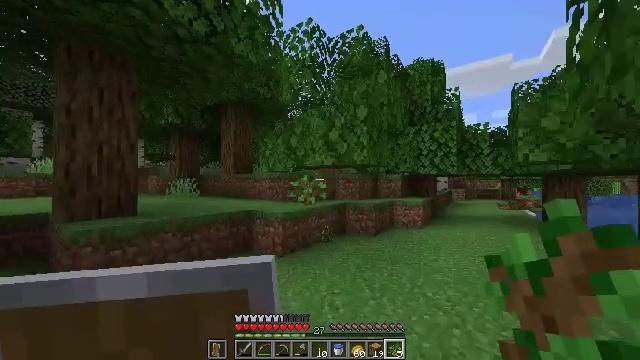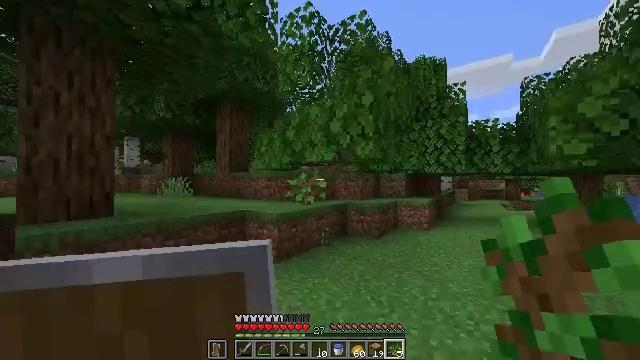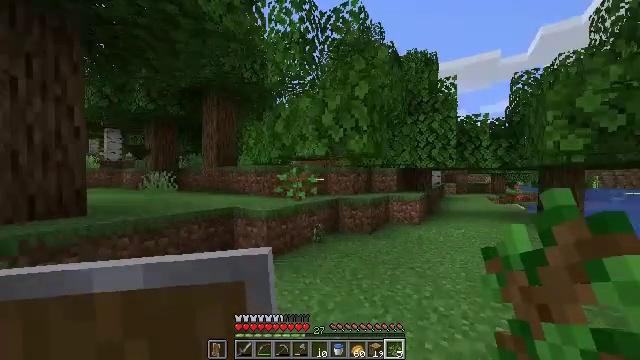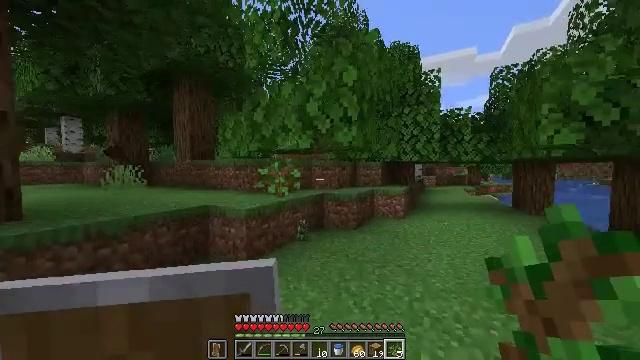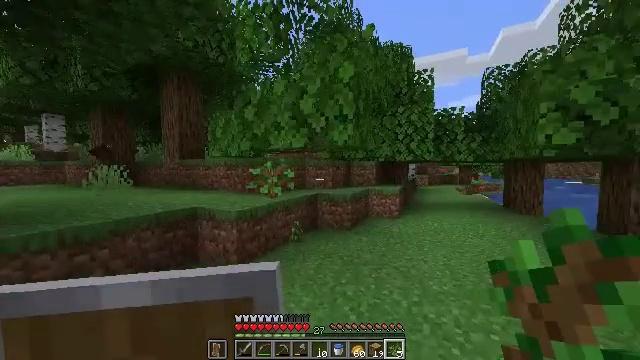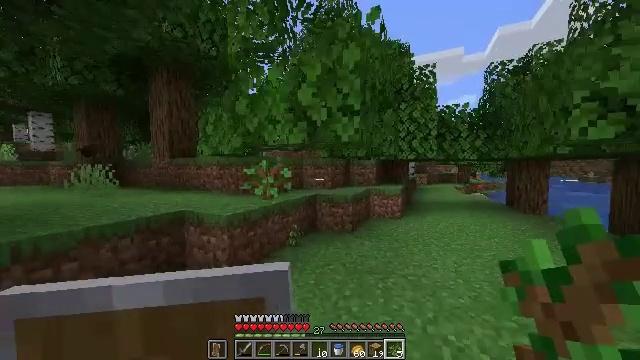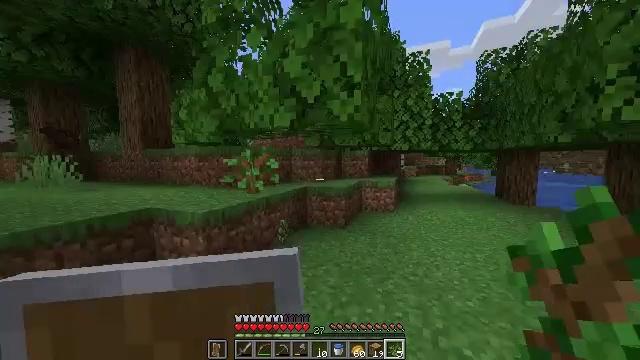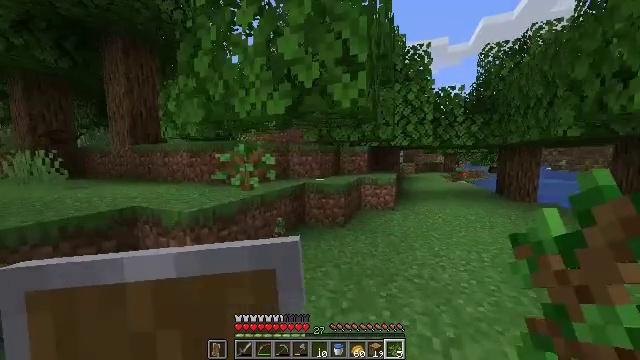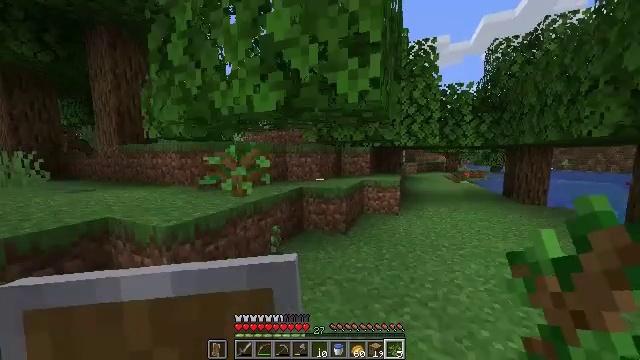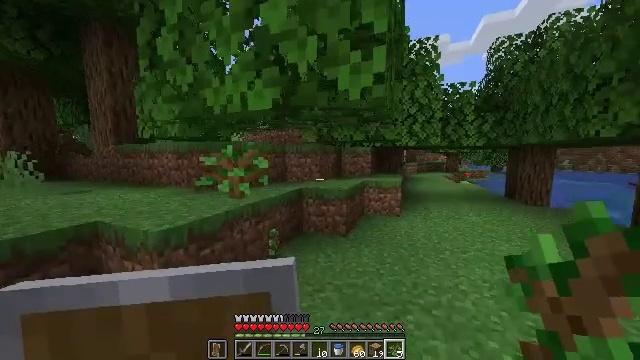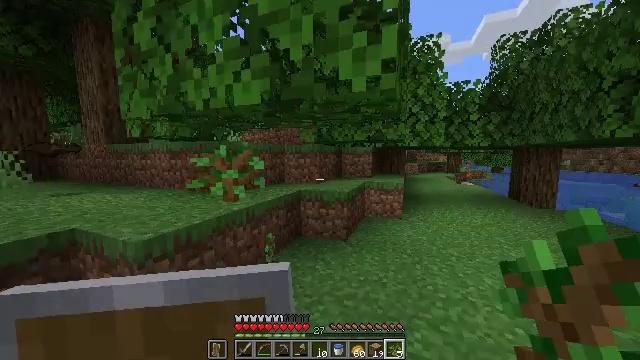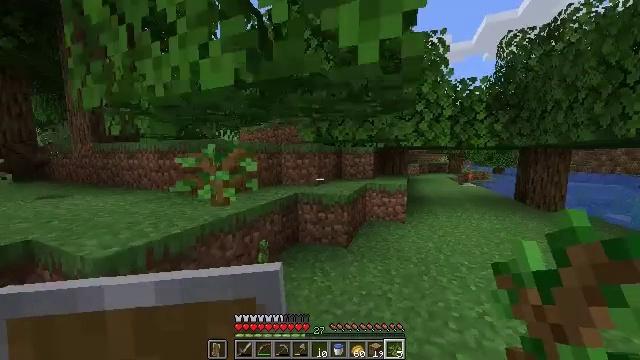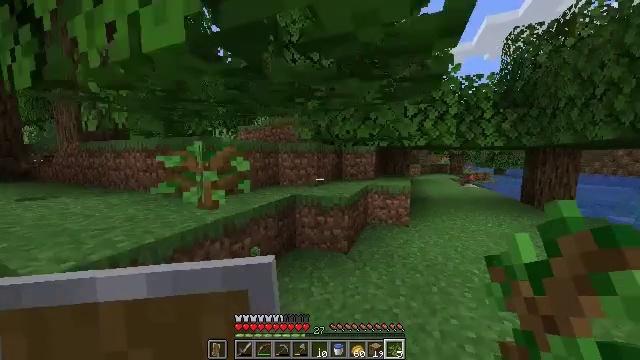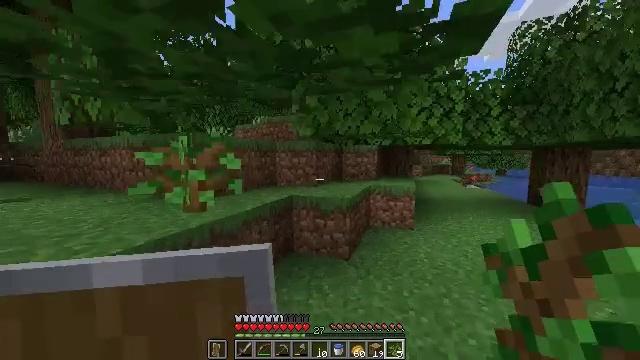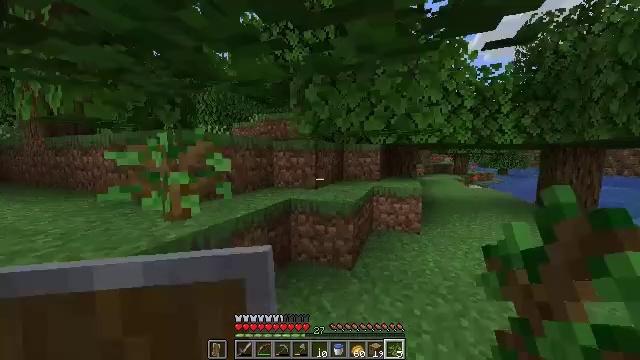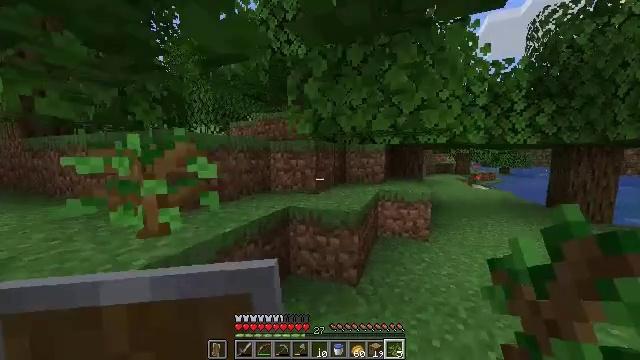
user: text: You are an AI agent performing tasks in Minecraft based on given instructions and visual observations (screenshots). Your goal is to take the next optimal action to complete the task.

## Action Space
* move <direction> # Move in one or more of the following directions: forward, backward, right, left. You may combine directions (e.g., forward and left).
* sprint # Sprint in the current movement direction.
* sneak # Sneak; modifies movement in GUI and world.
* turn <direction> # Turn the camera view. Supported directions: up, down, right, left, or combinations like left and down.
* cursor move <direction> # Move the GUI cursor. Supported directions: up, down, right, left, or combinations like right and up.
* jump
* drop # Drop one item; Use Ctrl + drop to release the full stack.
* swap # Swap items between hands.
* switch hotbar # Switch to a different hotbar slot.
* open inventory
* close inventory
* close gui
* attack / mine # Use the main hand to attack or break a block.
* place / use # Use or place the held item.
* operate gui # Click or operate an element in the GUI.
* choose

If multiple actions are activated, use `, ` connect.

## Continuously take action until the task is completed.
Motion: motion action
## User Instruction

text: Attack the stripped spruce log to gather it.
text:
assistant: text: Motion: move forward
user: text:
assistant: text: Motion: move forward, turn right and down
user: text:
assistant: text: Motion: move forward, turn right and down
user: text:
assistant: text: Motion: move forward, turn right
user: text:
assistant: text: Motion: move forward
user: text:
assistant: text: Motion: move forward, turn right and down
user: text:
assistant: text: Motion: move forward
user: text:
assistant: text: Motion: move forward
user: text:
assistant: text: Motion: move forward
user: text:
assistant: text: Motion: move forward
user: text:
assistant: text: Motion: move forward
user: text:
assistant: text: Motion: move forward
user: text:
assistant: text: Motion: move forward
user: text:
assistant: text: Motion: move forward
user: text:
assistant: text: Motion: move forward
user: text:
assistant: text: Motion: move forward, turn right
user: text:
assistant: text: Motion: move forward and move left, turn right and down
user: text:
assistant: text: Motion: move forward and move left, turn right and down
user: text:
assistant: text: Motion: move forward and move left, turn right
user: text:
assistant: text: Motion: move forward and move left, turn right and up
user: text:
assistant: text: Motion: move forward, turn right
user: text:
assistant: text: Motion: move forward
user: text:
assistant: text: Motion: move forward, turn right and up
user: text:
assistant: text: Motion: move forward, turn right and down
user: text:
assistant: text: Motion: move forward, sprint, turn right
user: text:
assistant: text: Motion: move forward, sprint, turn right and up
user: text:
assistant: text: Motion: move forward, turn right
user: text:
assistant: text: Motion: move forward
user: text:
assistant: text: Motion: move forward, turn right and up
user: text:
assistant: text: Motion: move forward